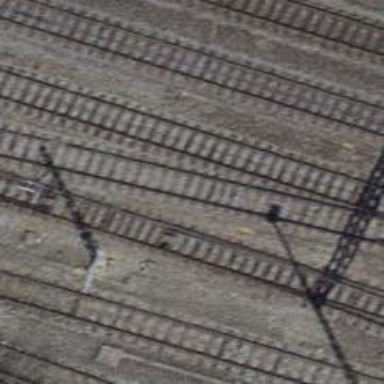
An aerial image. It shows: Electrified rail siding with contact line.